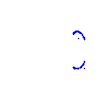
Particle: proton